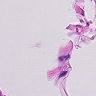
Metastatic tissue present: no